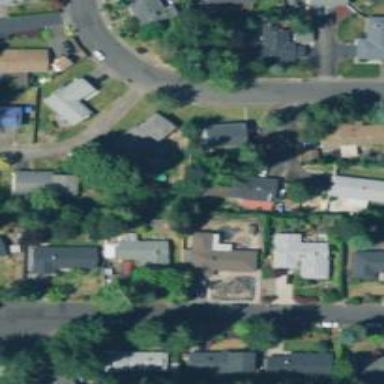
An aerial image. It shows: Single-family residential area.